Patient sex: M
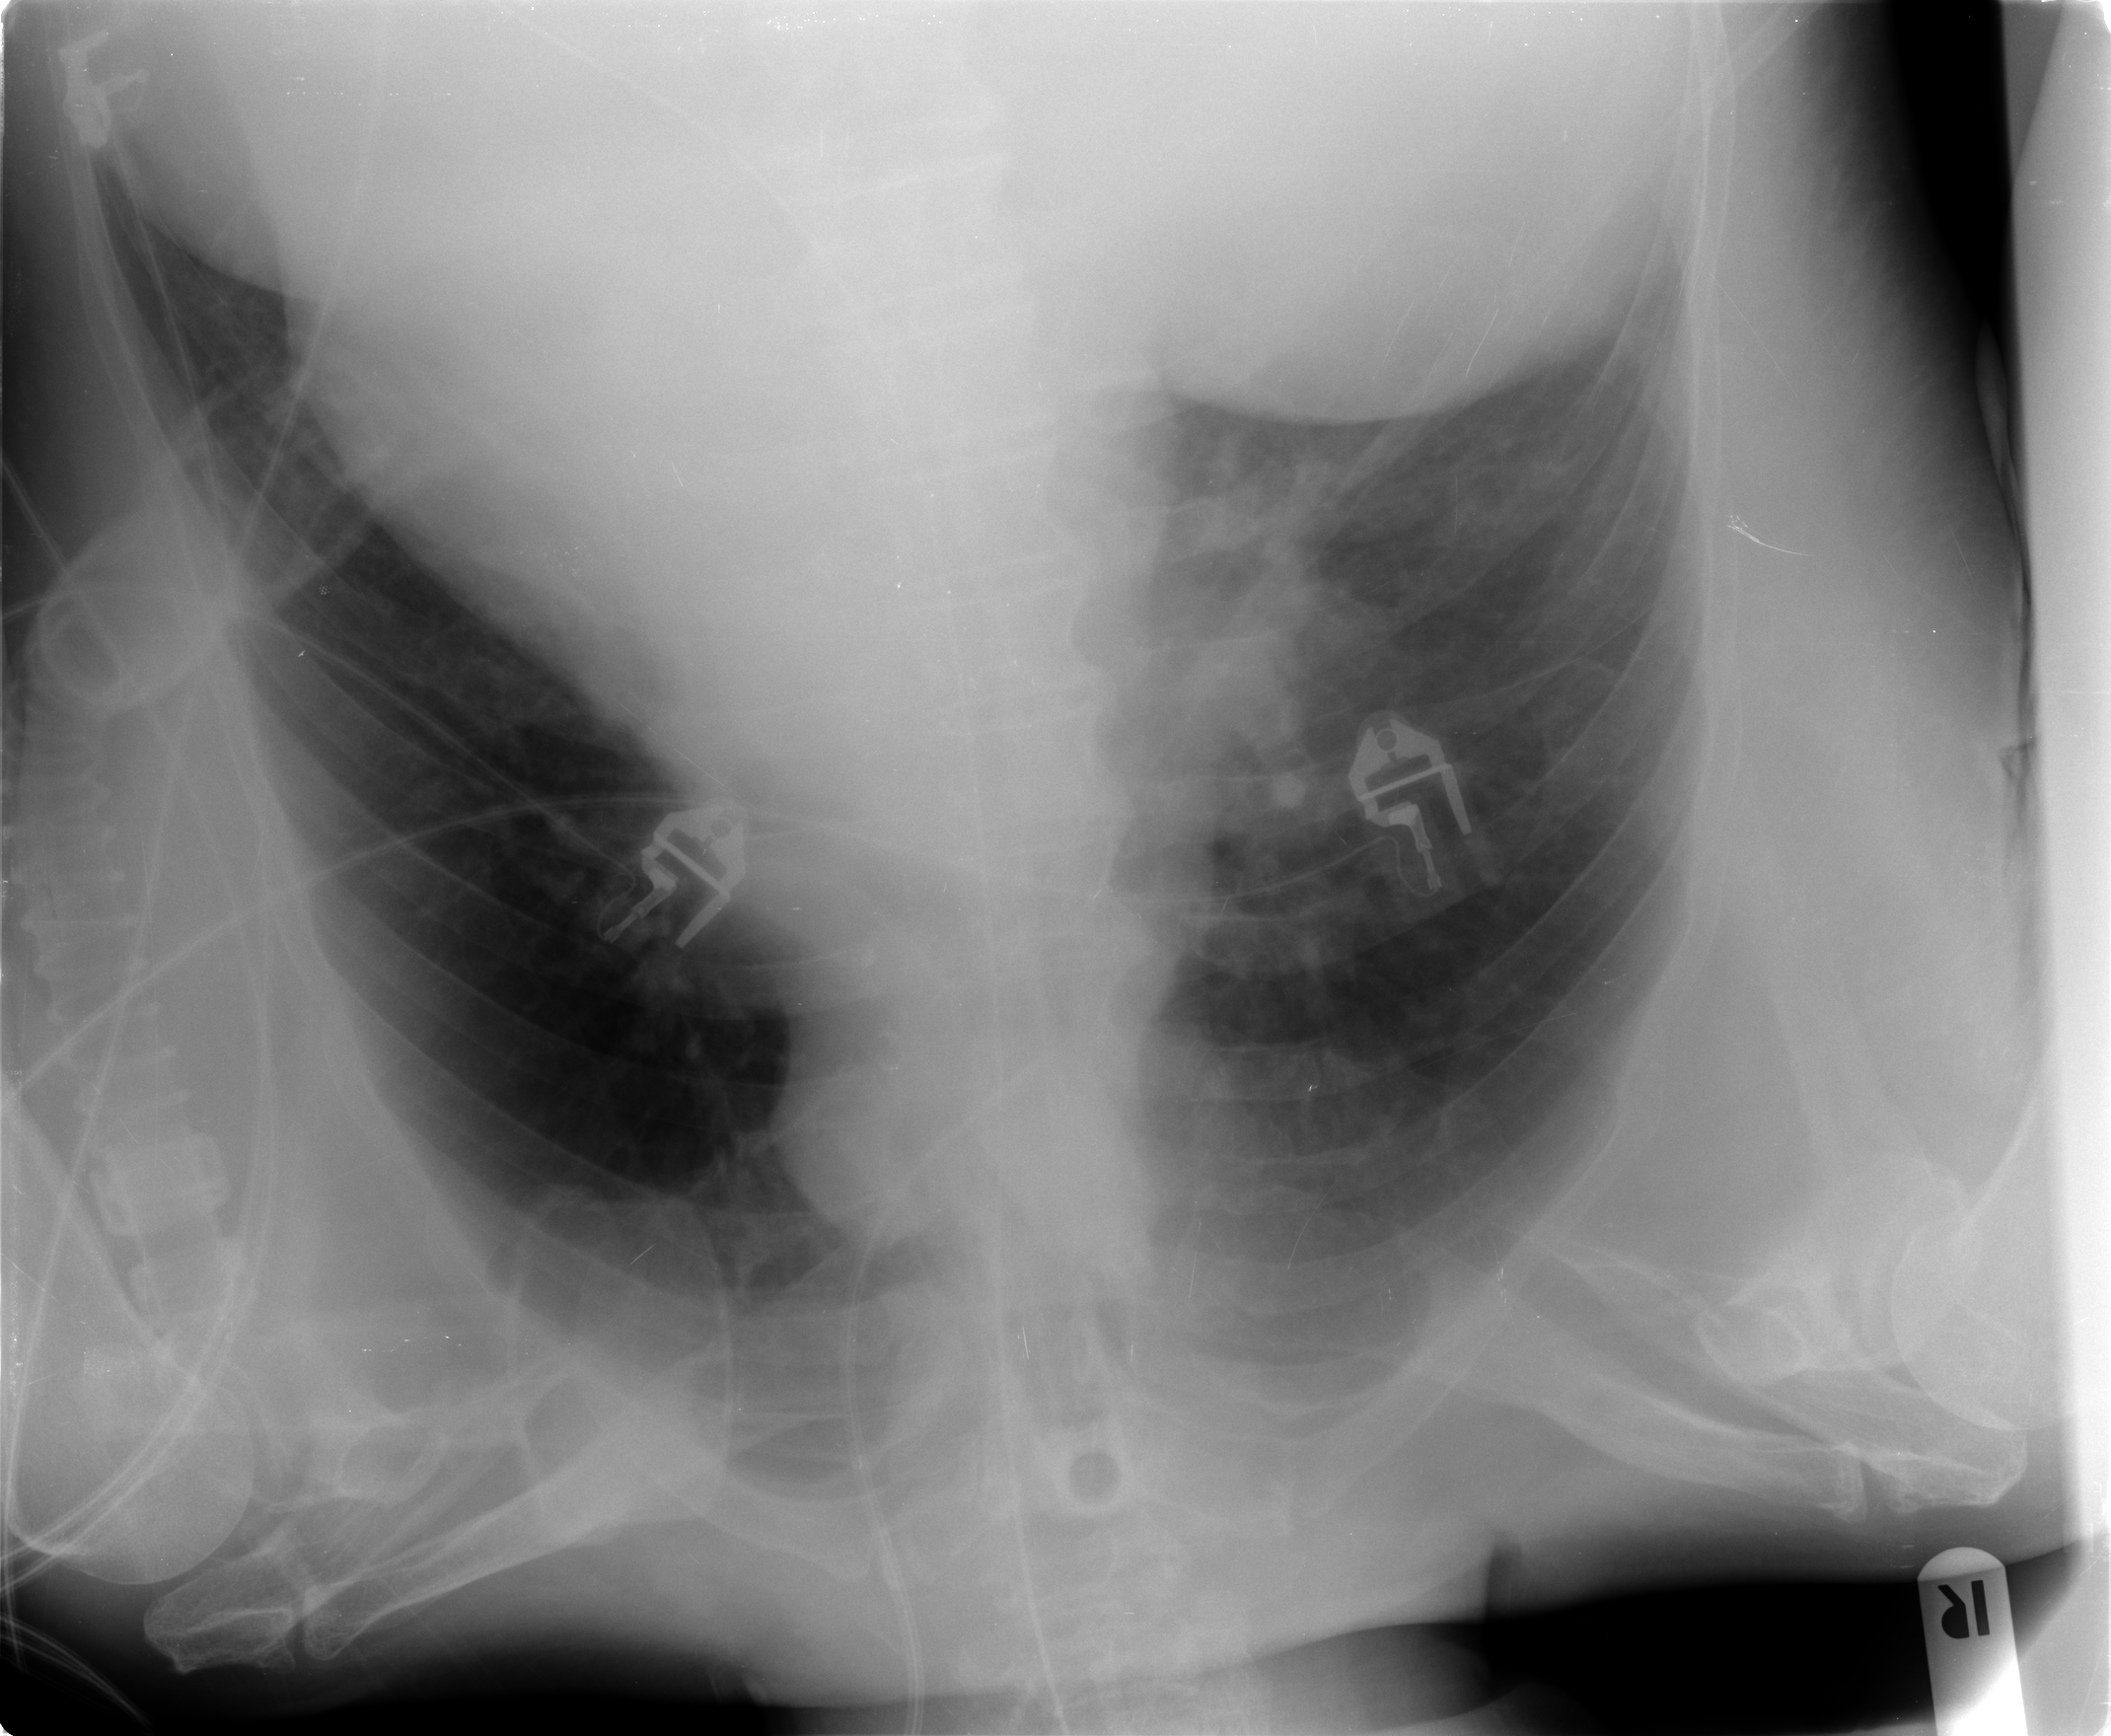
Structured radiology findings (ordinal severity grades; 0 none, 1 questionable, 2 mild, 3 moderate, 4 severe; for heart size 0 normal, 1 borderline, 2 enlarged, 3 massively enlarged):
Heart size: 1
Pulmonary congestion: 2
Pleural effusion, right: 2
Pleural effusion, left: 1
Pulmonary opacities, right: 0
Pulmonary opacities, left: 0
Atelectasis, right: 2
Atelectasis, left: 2